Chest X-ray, PA view. Patient: 53 years old, sex M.
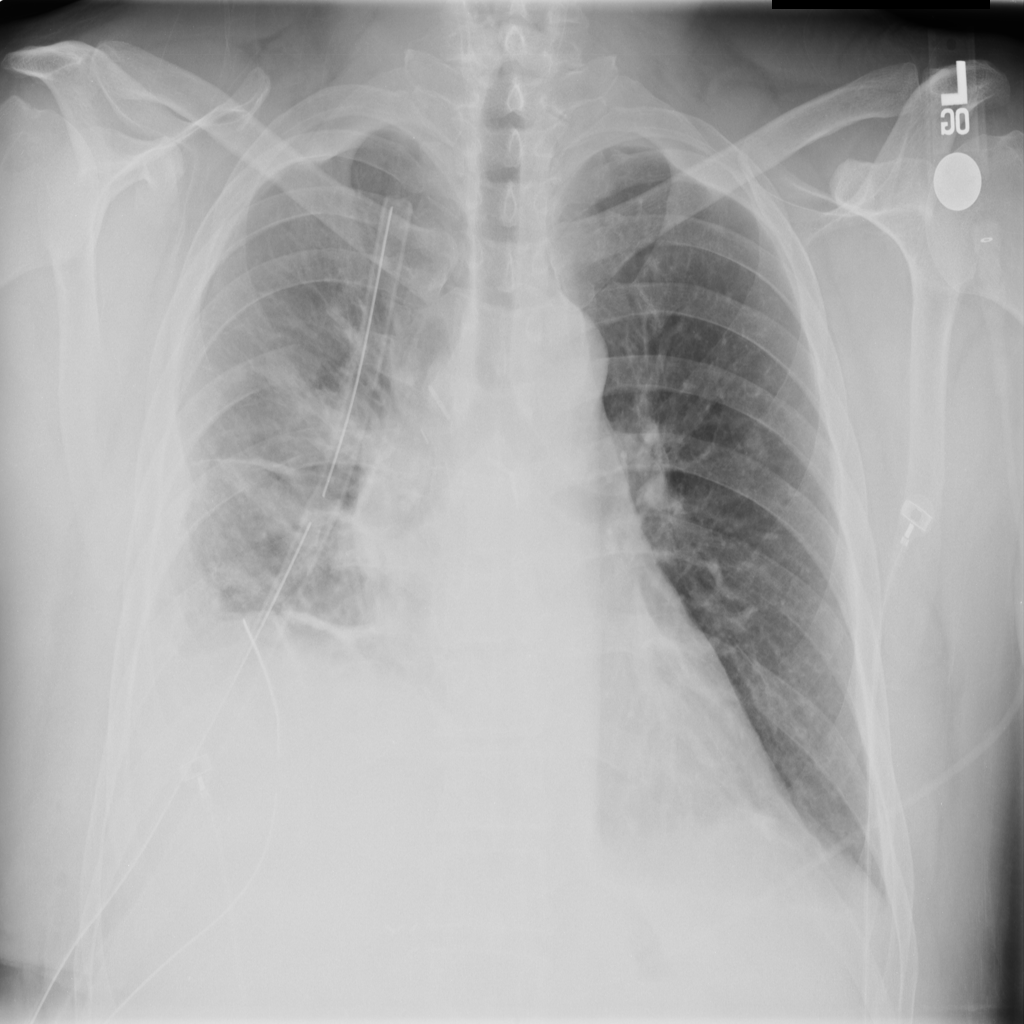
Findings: Effusion, Infiltration, Pleural_Thickening